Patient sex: M
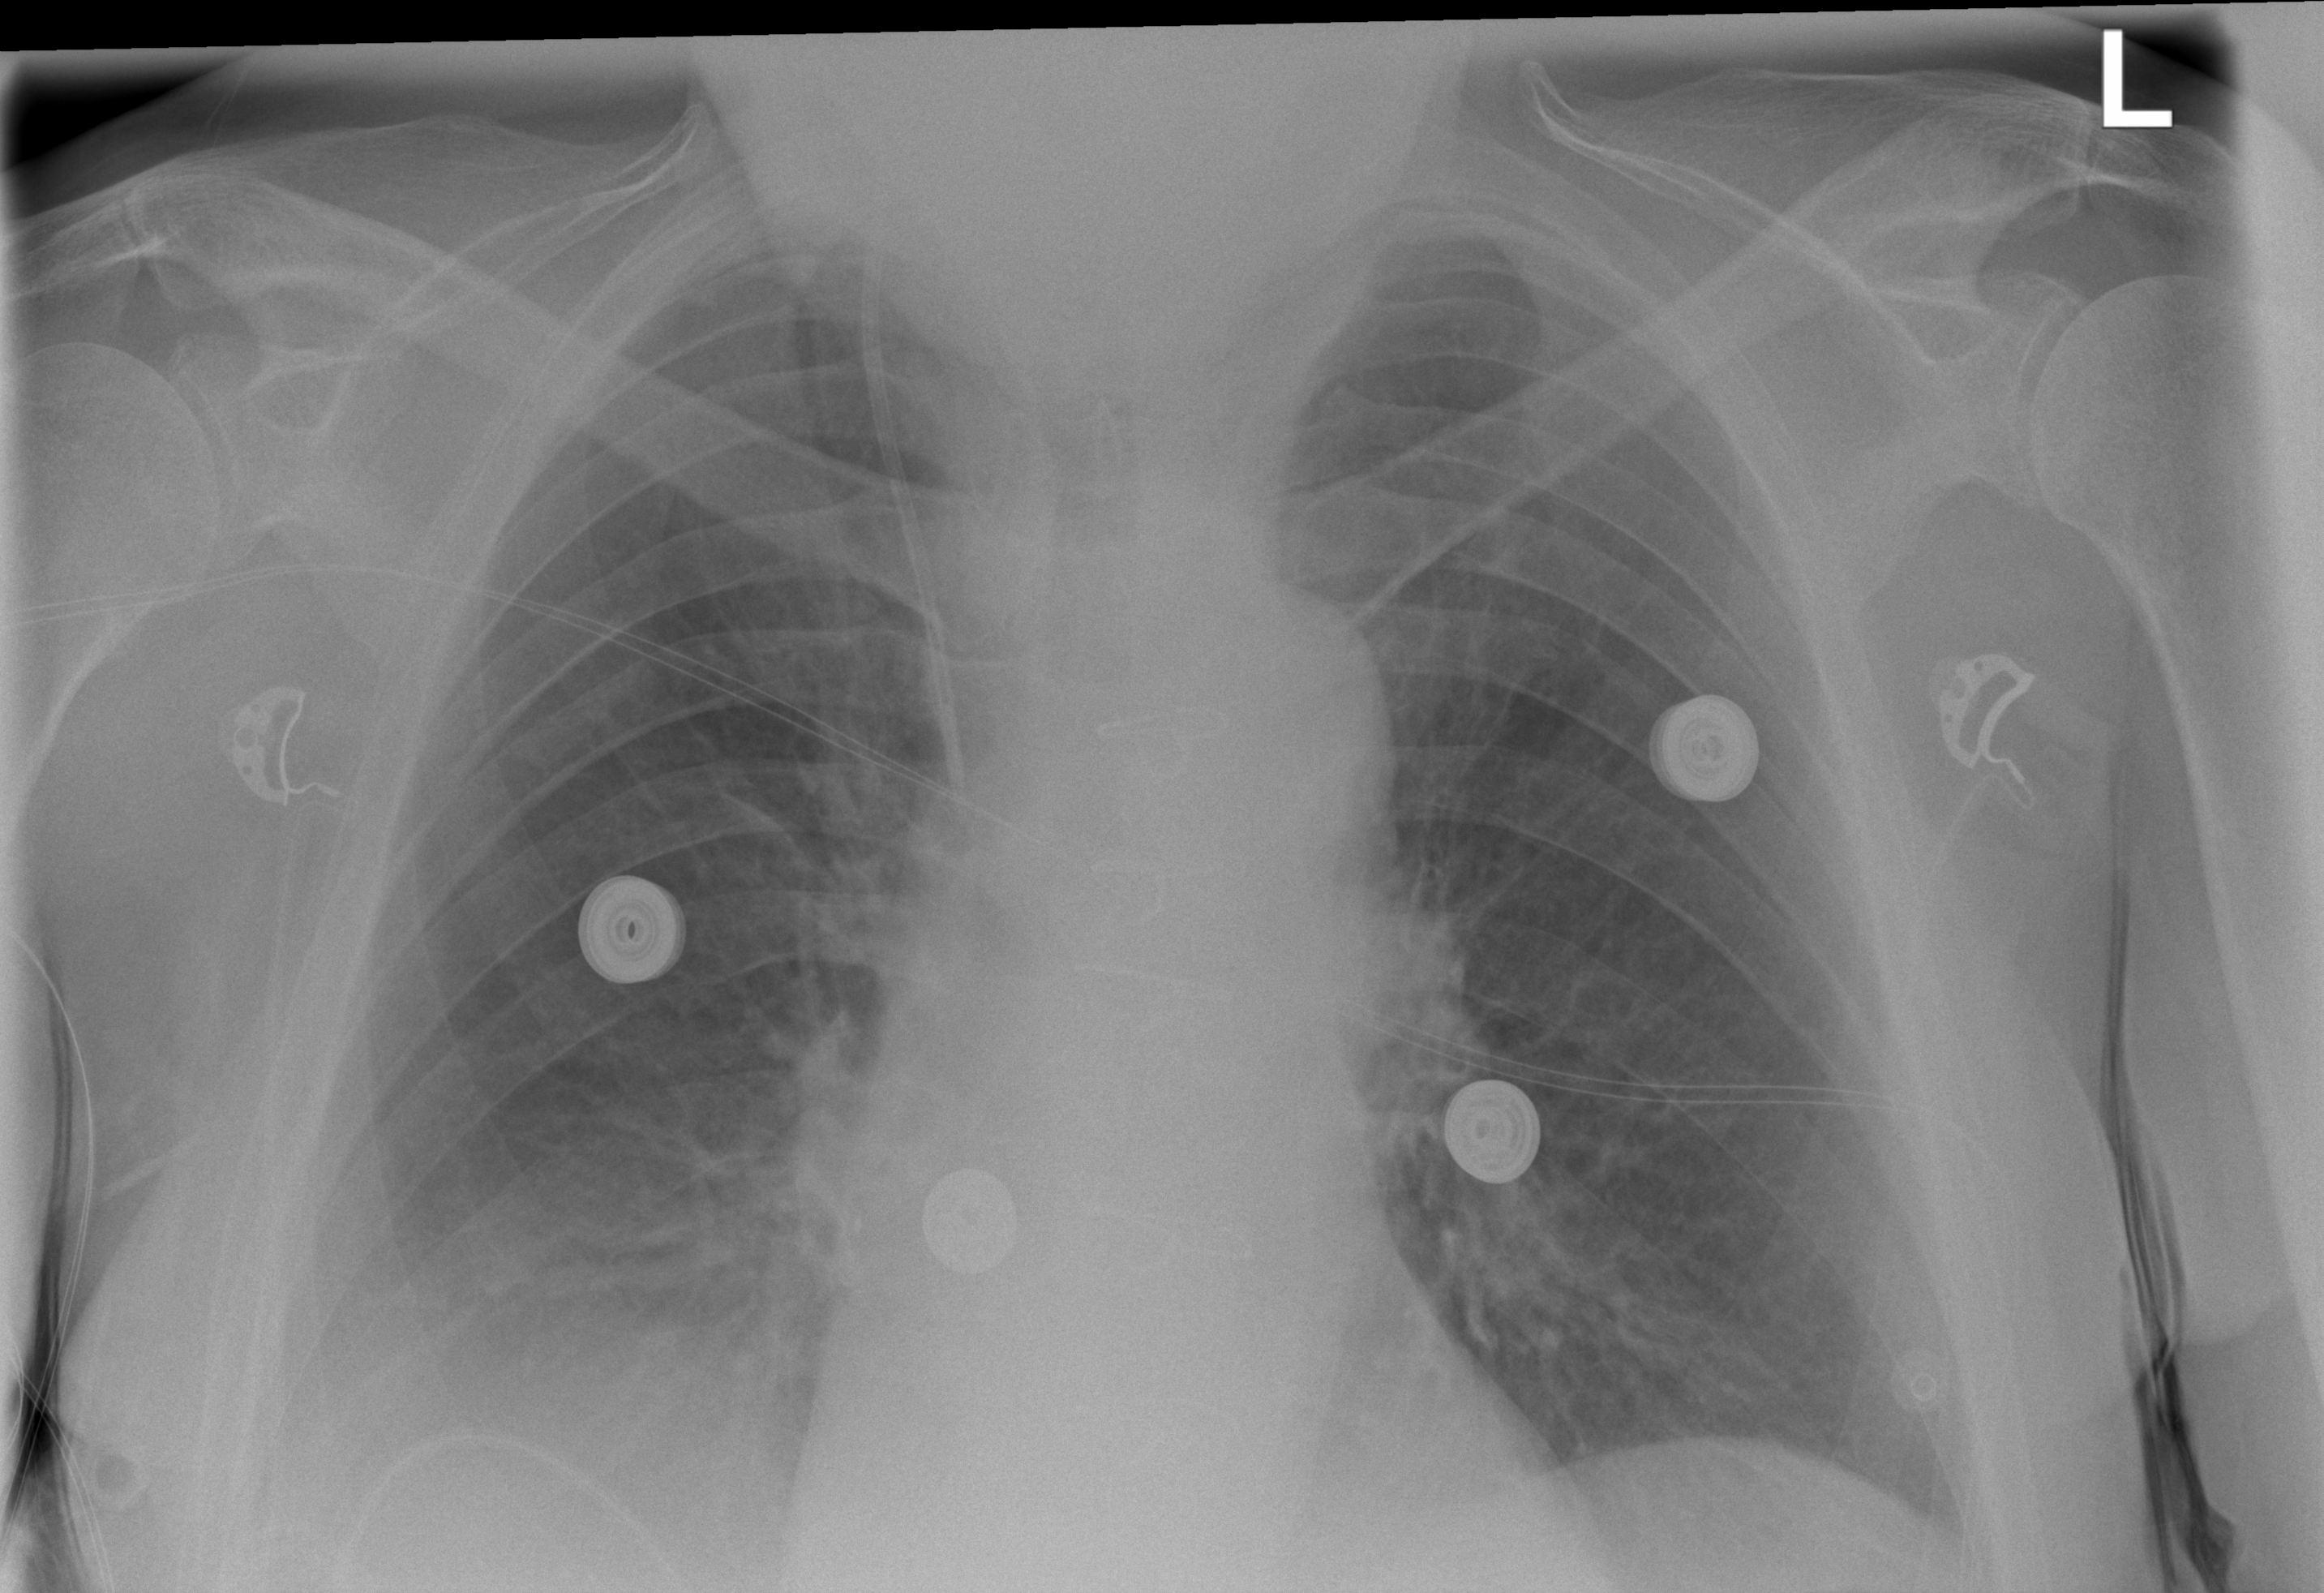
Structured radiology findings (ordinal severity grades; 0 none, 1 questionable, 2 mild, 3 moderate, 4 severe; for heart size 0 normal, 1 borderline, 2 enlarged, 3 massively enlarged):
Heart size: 0
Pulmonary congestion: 0
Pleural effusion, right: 2
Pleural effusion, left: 0
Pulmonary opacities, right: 0
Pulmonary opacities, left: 0
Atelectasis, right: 2
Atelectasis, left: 0